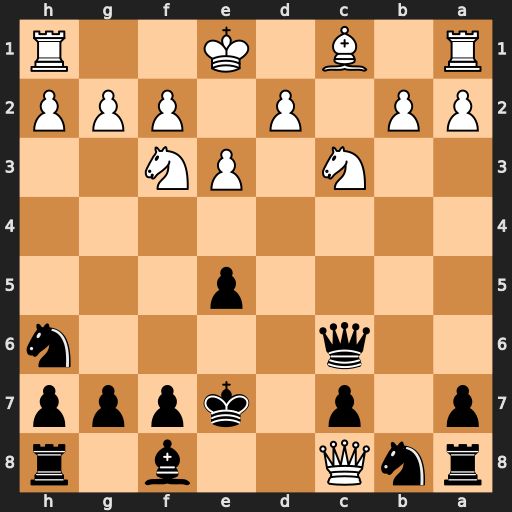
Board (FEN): rnQ2b1r/p1p1kppp/2q4n/4p3/8/2N1PN2/PP1P1PPP/R1B1K2R
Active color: b
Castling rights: KQ
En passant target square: -
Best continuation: Nd7 Qxc7 Qxc7